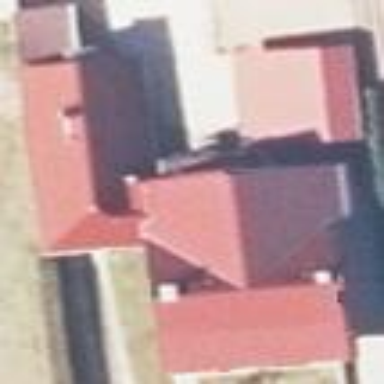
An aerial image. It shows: Simple and straightforward house.